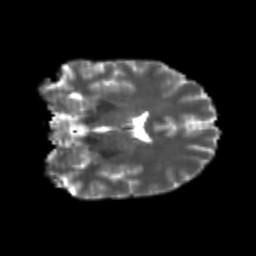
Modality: T2w
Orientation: coronal
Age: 23
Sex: male
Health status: healthy
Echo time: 0.074 s